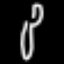
Label: fork